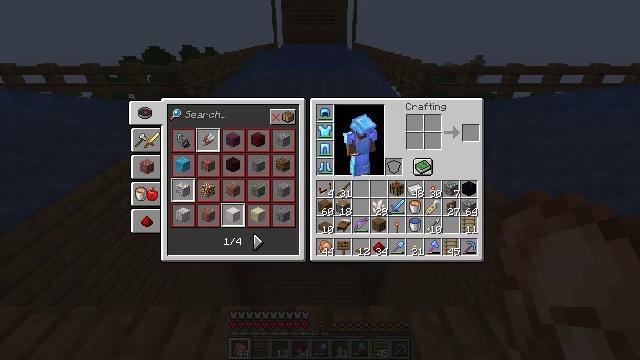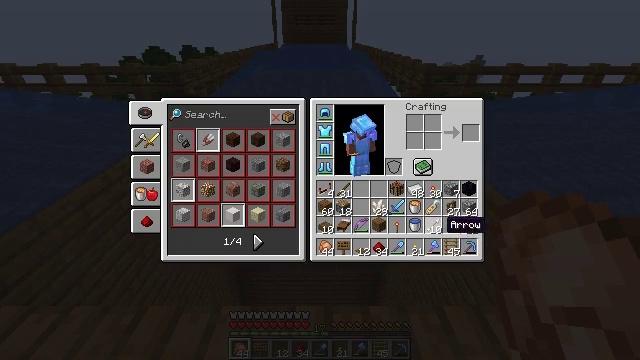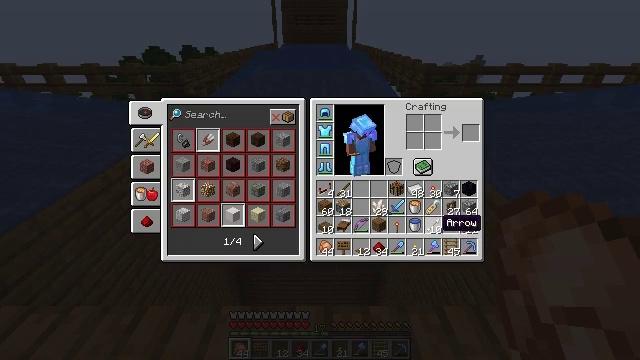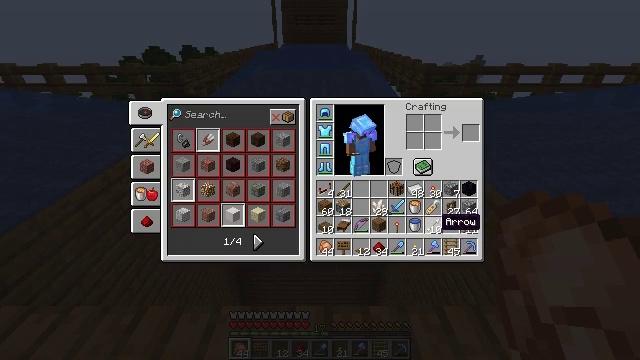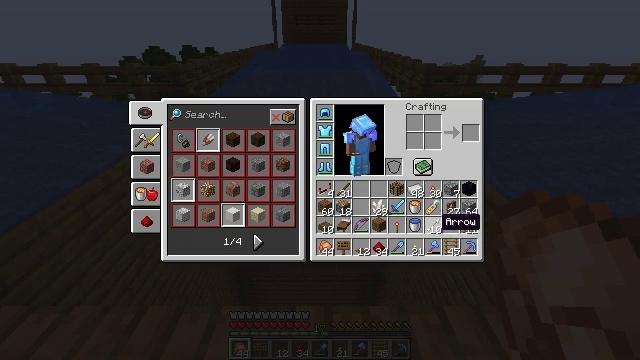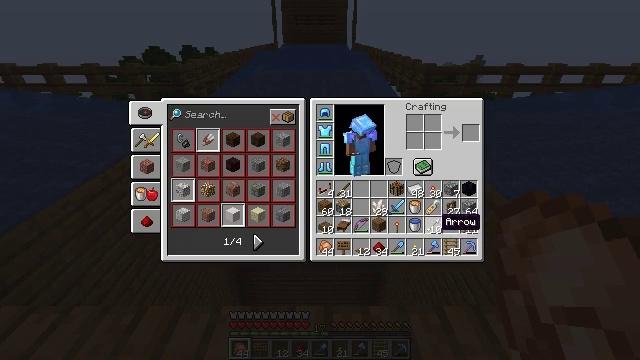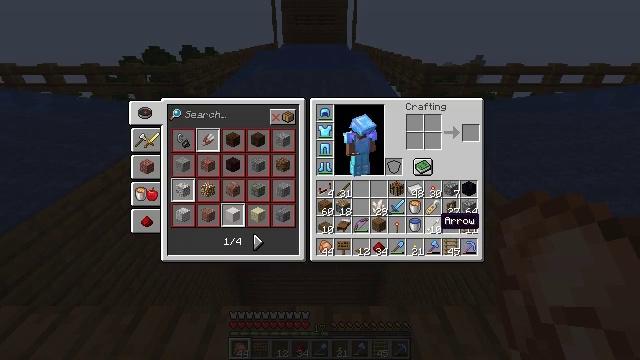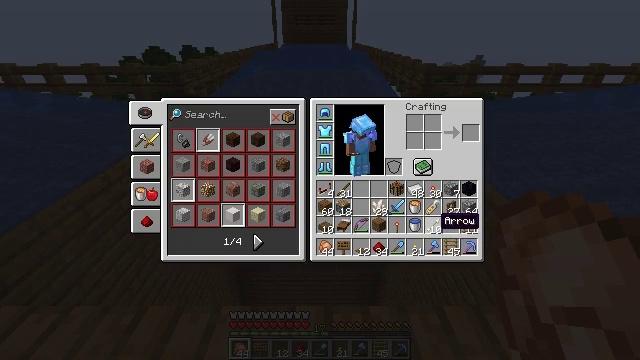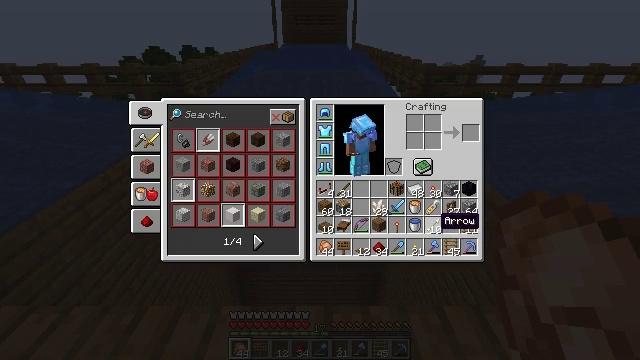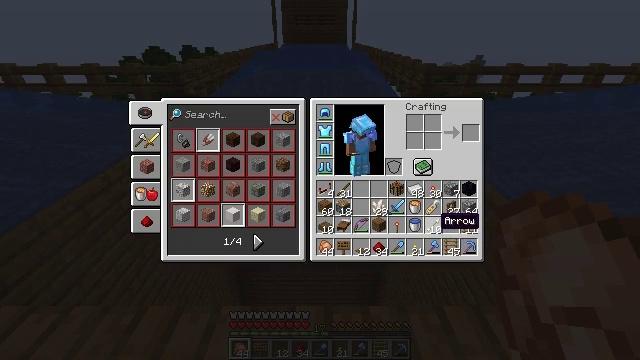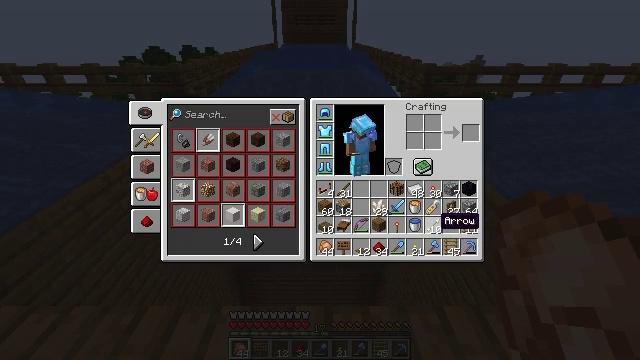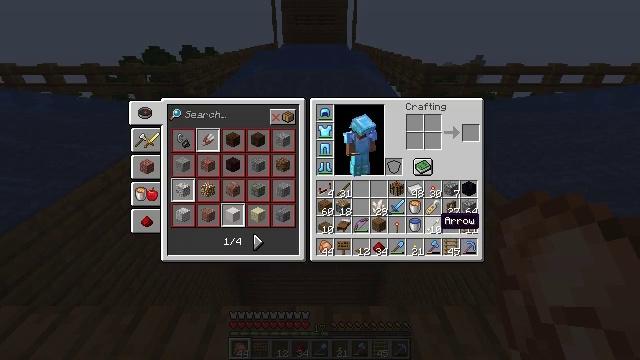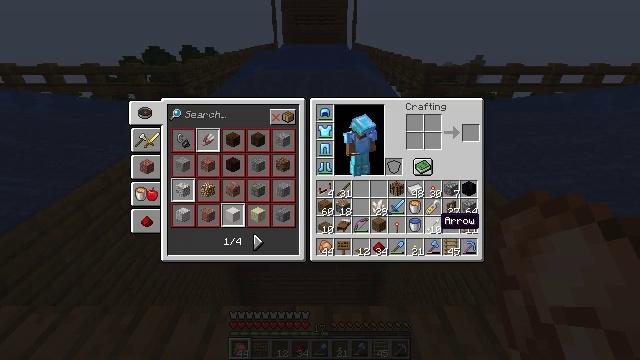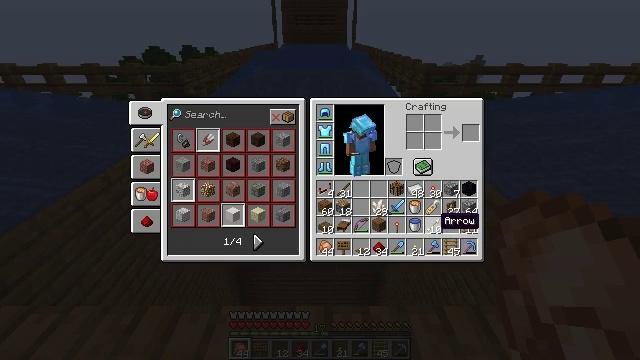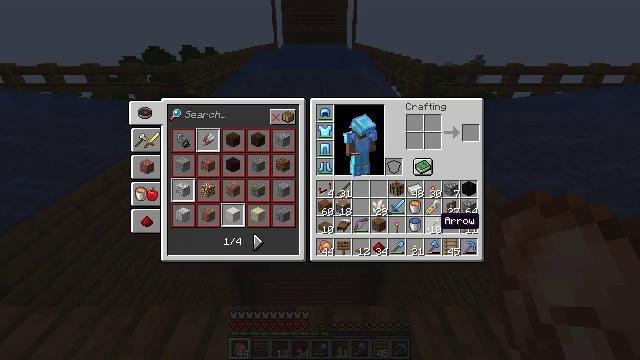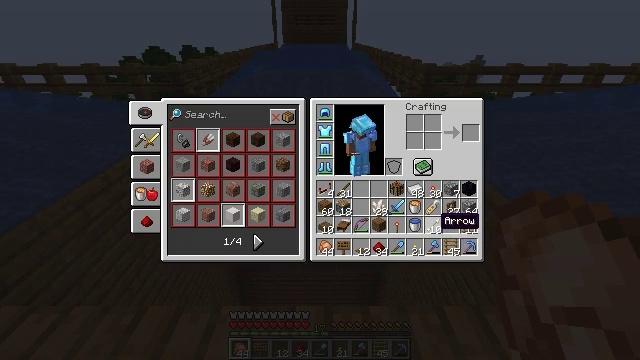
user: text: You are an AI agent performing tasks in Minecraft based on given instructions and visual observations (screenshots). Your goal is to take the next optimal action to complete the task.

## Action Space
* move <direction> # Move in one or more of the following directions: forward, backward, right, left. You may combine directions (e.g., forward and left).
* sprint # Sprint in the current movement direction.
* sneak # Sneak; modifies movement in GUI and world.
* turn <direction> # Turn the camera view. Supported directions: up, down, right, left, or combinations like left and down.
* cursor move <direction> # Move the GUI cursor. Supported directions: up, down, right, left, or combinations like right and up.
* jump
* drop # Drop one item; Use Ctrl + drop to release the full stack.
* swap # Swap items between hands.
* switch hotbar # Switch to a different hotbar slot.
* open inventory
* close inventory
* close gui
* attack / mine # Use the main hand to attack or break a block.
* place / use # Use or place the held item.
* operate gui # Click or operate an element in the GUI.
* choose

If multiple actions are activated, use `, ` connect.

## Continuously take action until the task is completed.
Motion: motion action
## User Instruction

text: Drop a brown bed.
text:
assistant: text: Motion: no_op
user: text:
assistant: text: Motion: no_op
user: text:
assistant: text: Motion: no_op
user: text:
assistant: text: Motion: no_op
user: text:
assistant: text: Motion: no_op
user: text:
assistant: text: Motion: no_op
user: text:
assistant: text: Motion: no_op
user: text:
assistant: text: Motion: no_op
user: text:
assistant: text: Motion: no_op
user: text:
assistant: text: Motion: no_op
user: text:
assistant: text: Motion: no_op
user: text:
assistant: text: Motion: no_op
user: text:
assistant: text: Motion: no_op
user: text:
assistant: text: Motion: no_op
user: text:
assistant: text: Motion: no_op
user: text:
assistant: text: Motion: no_op
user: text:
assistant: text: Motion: no_op
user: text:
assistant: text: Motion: no_op
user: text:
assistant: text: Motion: no_op
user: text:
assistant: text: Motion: no_op
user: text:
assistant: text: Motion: no_op
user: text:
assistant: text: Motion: no_op
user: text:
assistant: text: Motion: close gui
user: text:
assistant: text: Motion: no_op
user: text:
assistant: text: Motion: no_op
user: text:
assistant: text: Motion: no_op
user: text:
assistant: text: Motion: no_op
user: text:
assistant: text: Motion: turn left
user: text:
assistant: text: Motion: turn left
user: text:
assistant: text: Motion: turn left